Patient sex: M
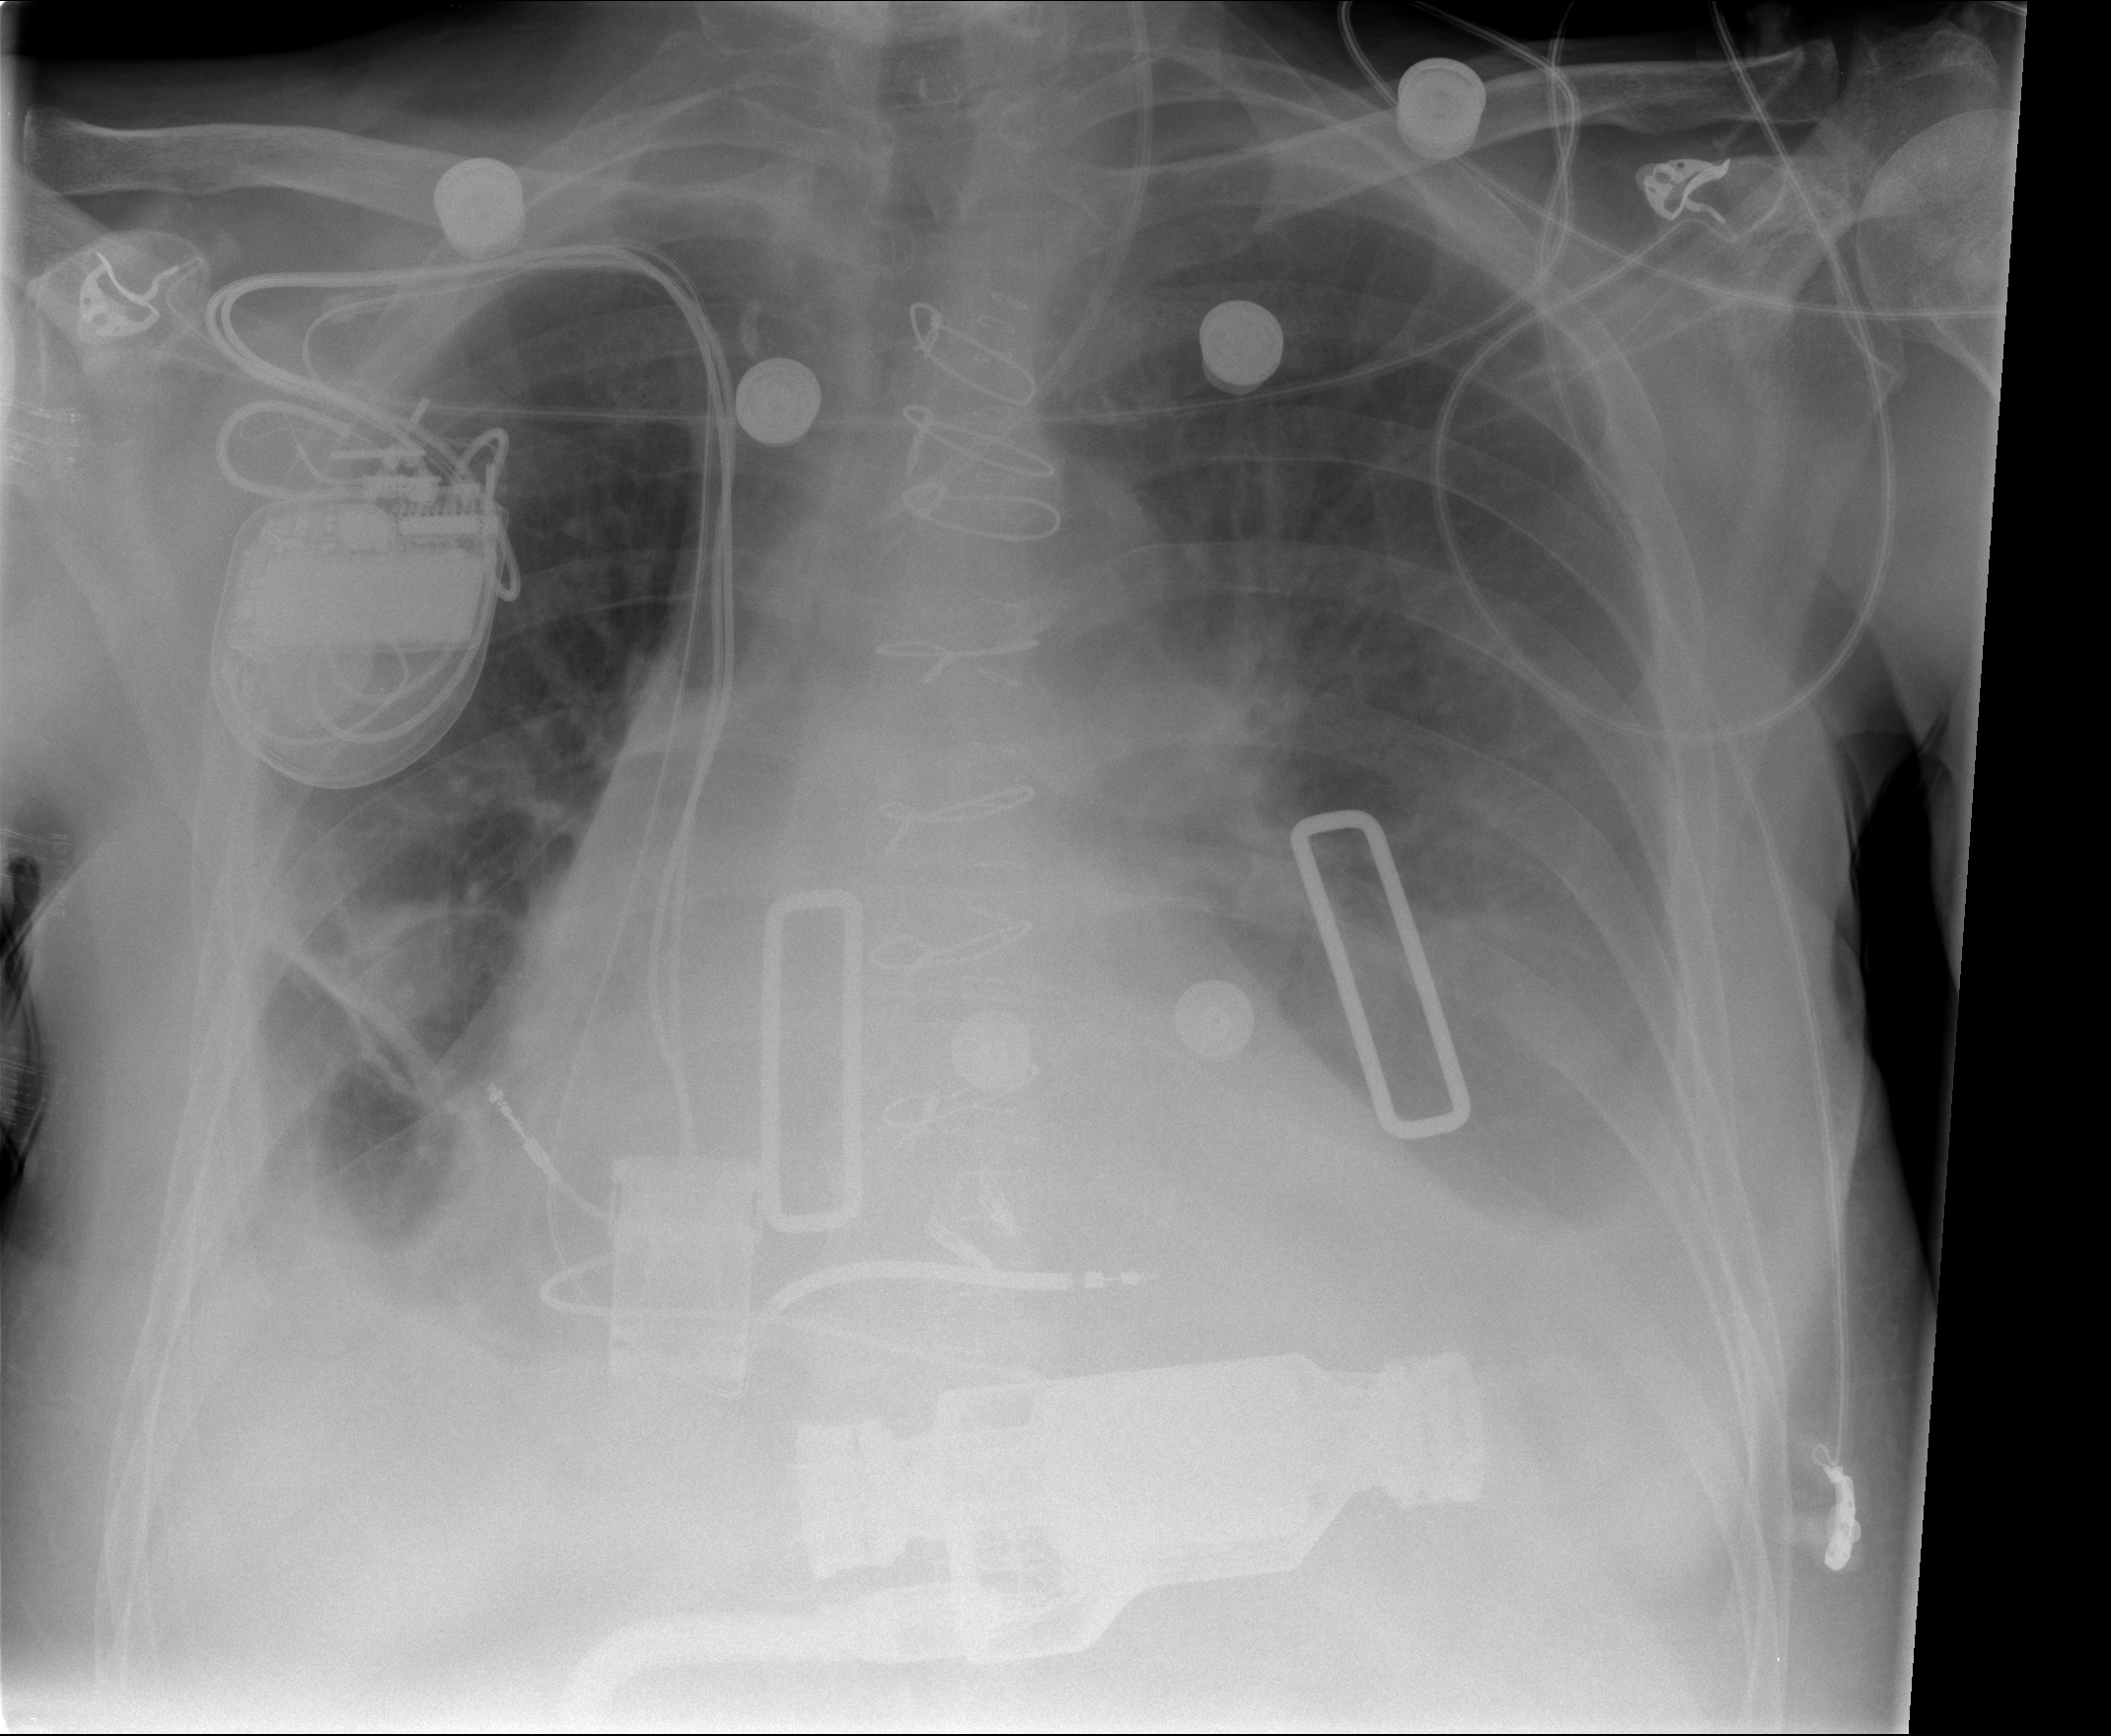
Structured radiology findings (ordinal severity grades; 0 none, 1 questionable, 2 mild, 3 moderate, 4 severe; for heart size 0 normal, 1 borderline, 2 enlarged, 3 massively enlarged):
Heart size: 2
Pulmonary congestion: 0
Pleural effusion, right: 2
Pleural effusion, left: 2
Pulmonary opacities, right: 0
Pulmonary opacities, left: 0
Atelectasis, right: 2
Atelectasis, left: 2